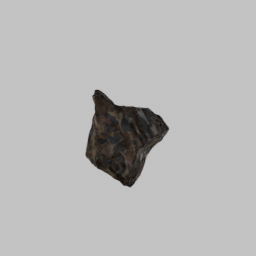
Label: architecture